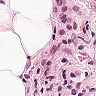
Metastatic tissue present: yes